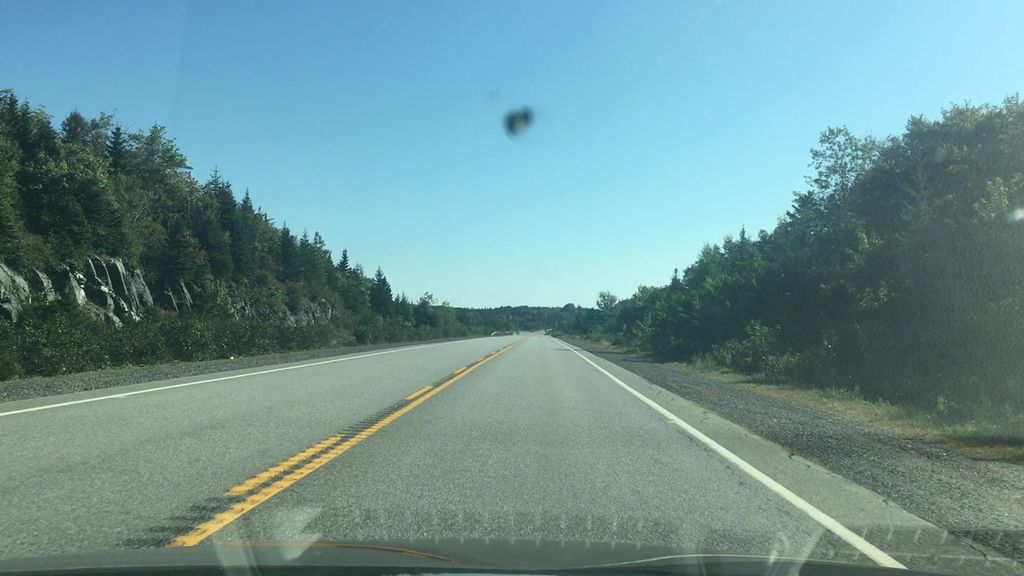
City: halifax